Field crop: maize
Growth stage: 2
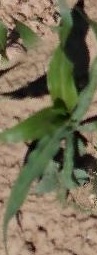
Species: maize